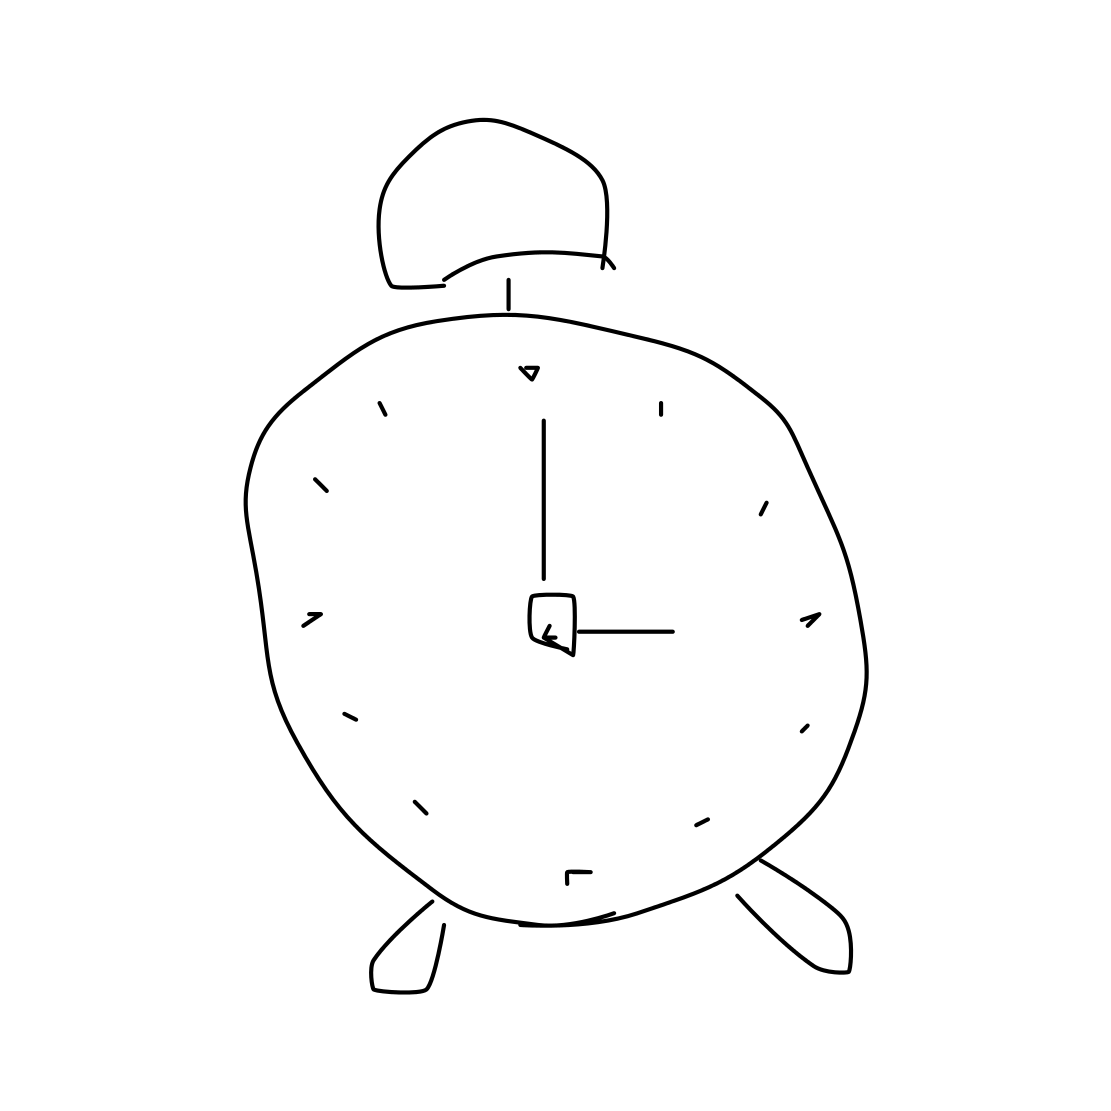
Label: alarm clock